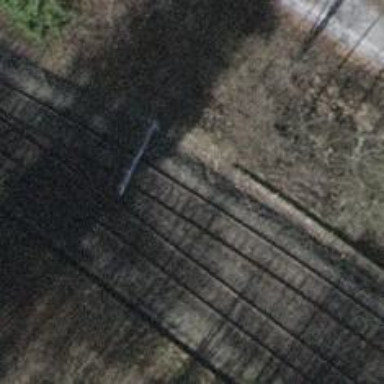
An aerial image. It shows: Single railway track with electrification through contact line.